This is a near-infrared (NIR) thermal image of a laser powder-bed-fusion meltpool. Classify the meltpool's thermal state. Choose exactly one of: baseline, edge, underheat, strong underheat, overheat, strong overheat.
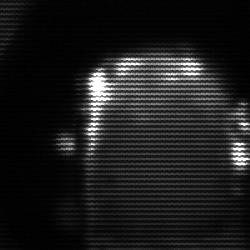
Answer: baseline